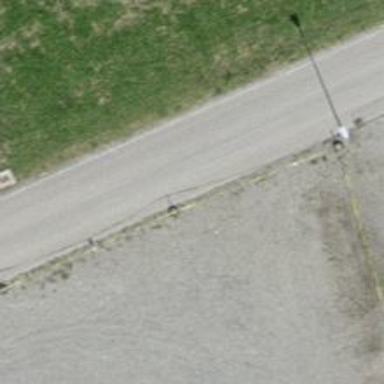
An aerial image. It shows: Lift gate barrier.